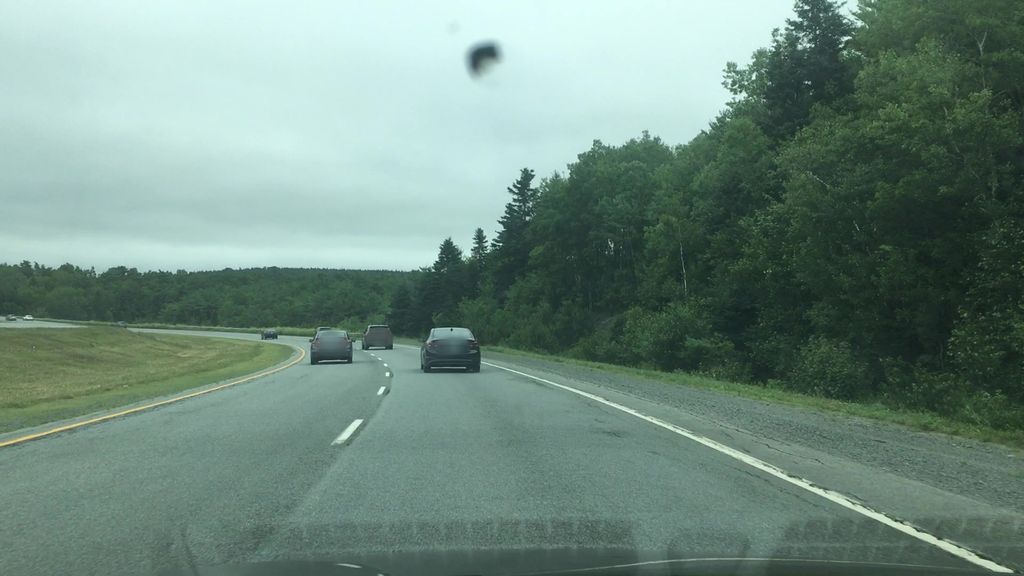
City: halifax